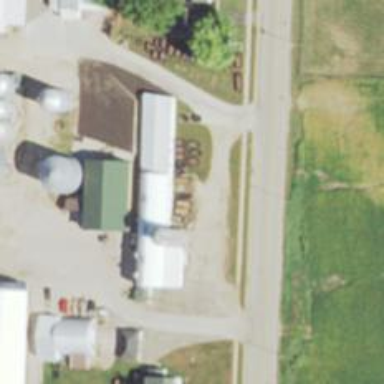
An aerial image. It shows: Silo.